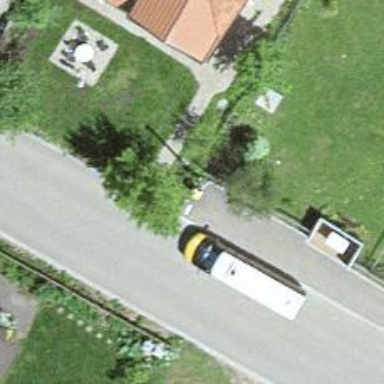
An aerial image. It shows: Post box is visible.